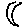
Label: moon